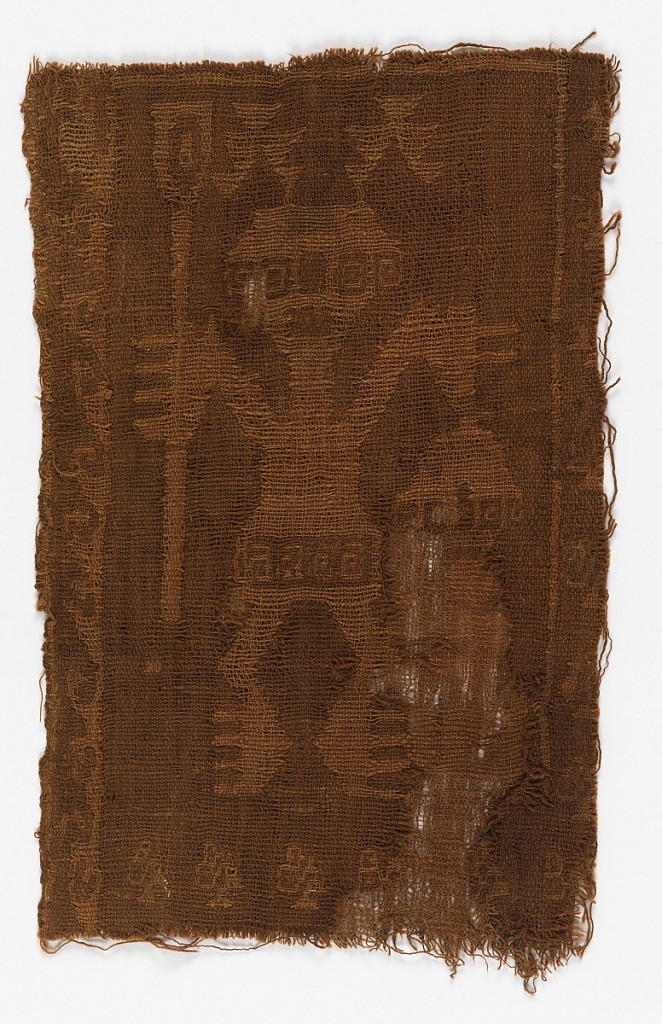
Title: Textile
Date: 1100–1500
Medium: cotton Technique: double cloth, both cloths slightly warp-faced plain weave. 1 to 1 relationship in both warp and weft. Note: selvage on one side intact.
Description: Geometrical standing human figure with headdress holding a staff in one hand and fan-shaped object in the other. Colors are dark brown and tan-brown. Wave scroll border on one side.